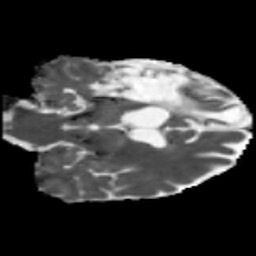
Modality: MD
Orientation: coronal
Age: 49
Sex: male
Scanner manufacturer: siemens
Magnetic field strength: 3 T
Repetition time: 5.47 s
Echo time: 0.0854 s